Question: Hi I seem to have gotten myself stuck with the data passed by JSON. When I console log to see the data passed, the object are repeatedly passed and this is affecting my append output.
'''
$.ajax({
url: "http://howtodeployit.com/api/get_recent_posts",
dataType: "json",
jsonpCallback: 'successCallback',
async: true,
beforeSend: function() { $.mobile.showPageLoadingMsg(true); },
complete: function() { $.mobile.hidePageLoadingMsg(); },
success:function (data){
$.each(data.posts, function(key, val) {
console.log(data.posts);
var result = $('<li/>').append([$("<h3>", {html: val.title}),$("<p>", {html: val.excerpt})]).wrapInner('<a href="#devotionpost" onclick="showPost(' + val.id + ')"></a>');
$('#postlist').empty().append(result);
});
'''
As seen below, this is appearing multiple times but the expected output should just be one line of object.

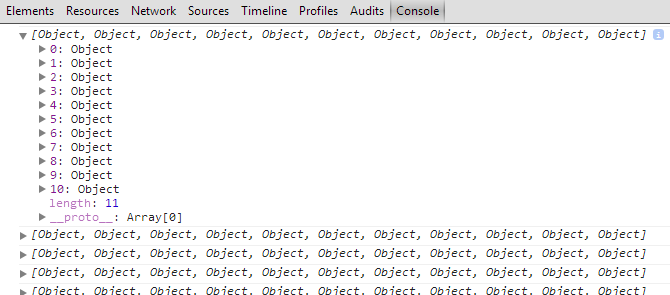
Answer: If you are trying to load jsonp, the dataType should be
Also I do think you are trying to loop over each post. But there would be only one result since you empty the container every time.
So instead of :
'''
$('#postlist').empty().append(result);
'''
Use
'''
$('#postlist').append(result);
'''
And did you miss a closing braces??
'''
$.ajax({
url: "http://howtodeployit.com/api/get_recent_posts",
dataType: "jsonp",
jsonpCallback: 'successCallback',
async: true,
beforeSend: function () {
// $.mobile.showPageLoadingMsg(true);
},
complete: function () {
// $.mobile.hidePageLoadingMsg();
},
success: function (data) {
$.each(data.posts, function (key, val) {
console.log(data.posts);
var result = $('<li/>').append([$("<h3>", {
html: val.title
}), $("<p>", {
html: val.excerpt
})]).wrapInner('<a href="#devotionpost" onclick="showPost(' + val.id + ')"></a>');
$('#postlist').append(result);
});
}
});
'''
here is a <URL>.